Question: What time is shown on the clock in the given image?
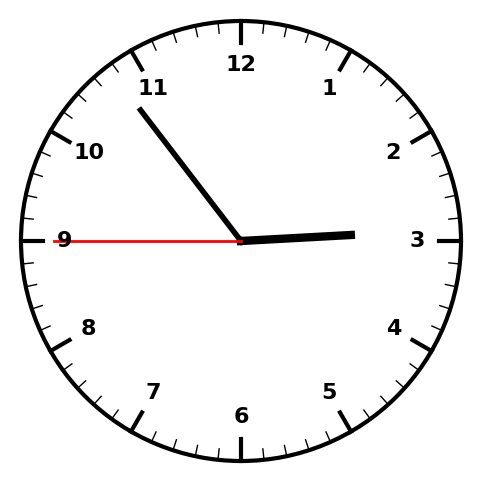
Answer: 02:53:45